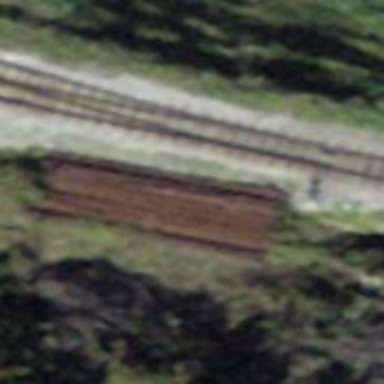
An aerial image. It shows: Preserved narrow gauge railway.